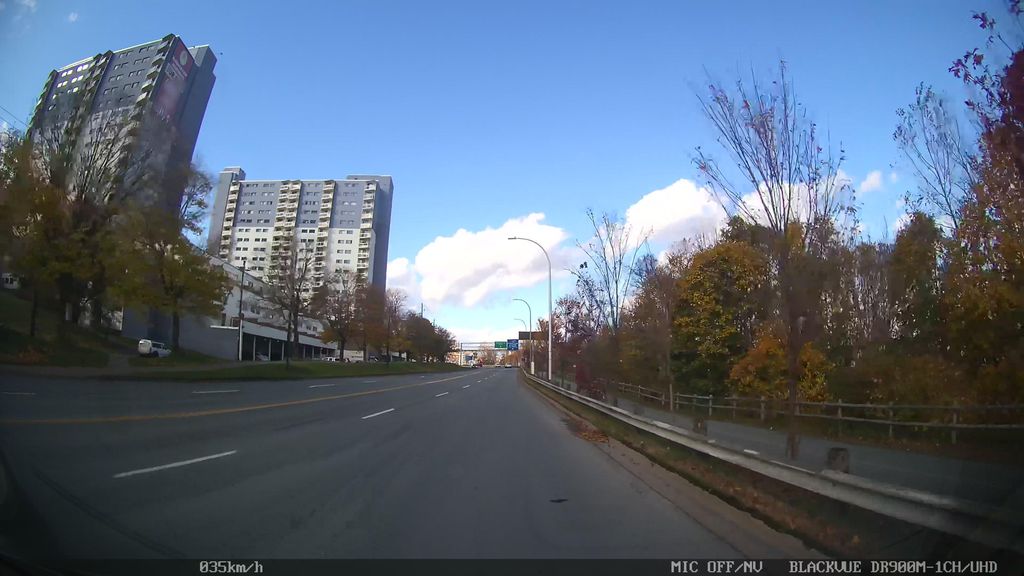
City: halifax